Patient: sex M, age 37
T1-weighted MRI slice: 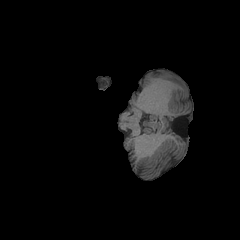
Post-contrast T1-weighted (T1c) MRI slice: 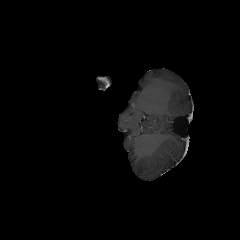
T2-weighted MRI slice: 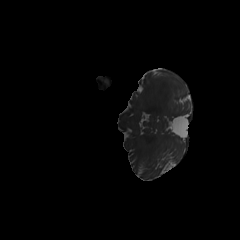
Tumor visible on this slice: no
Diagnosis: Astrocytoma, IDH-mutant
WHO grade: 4